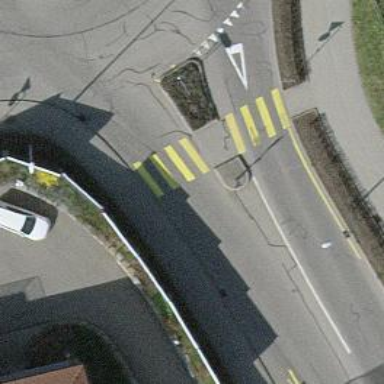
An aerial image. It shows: Uncontrolled road crossing with markings.